Question: This bug has been busting me for the past 4 hours.
Also when I swap it round and get the User data first then Message data... the 'User.name' will show, but the 'Message.message' will not. So the data is definitely going in but the relationship between them seems to be broken.

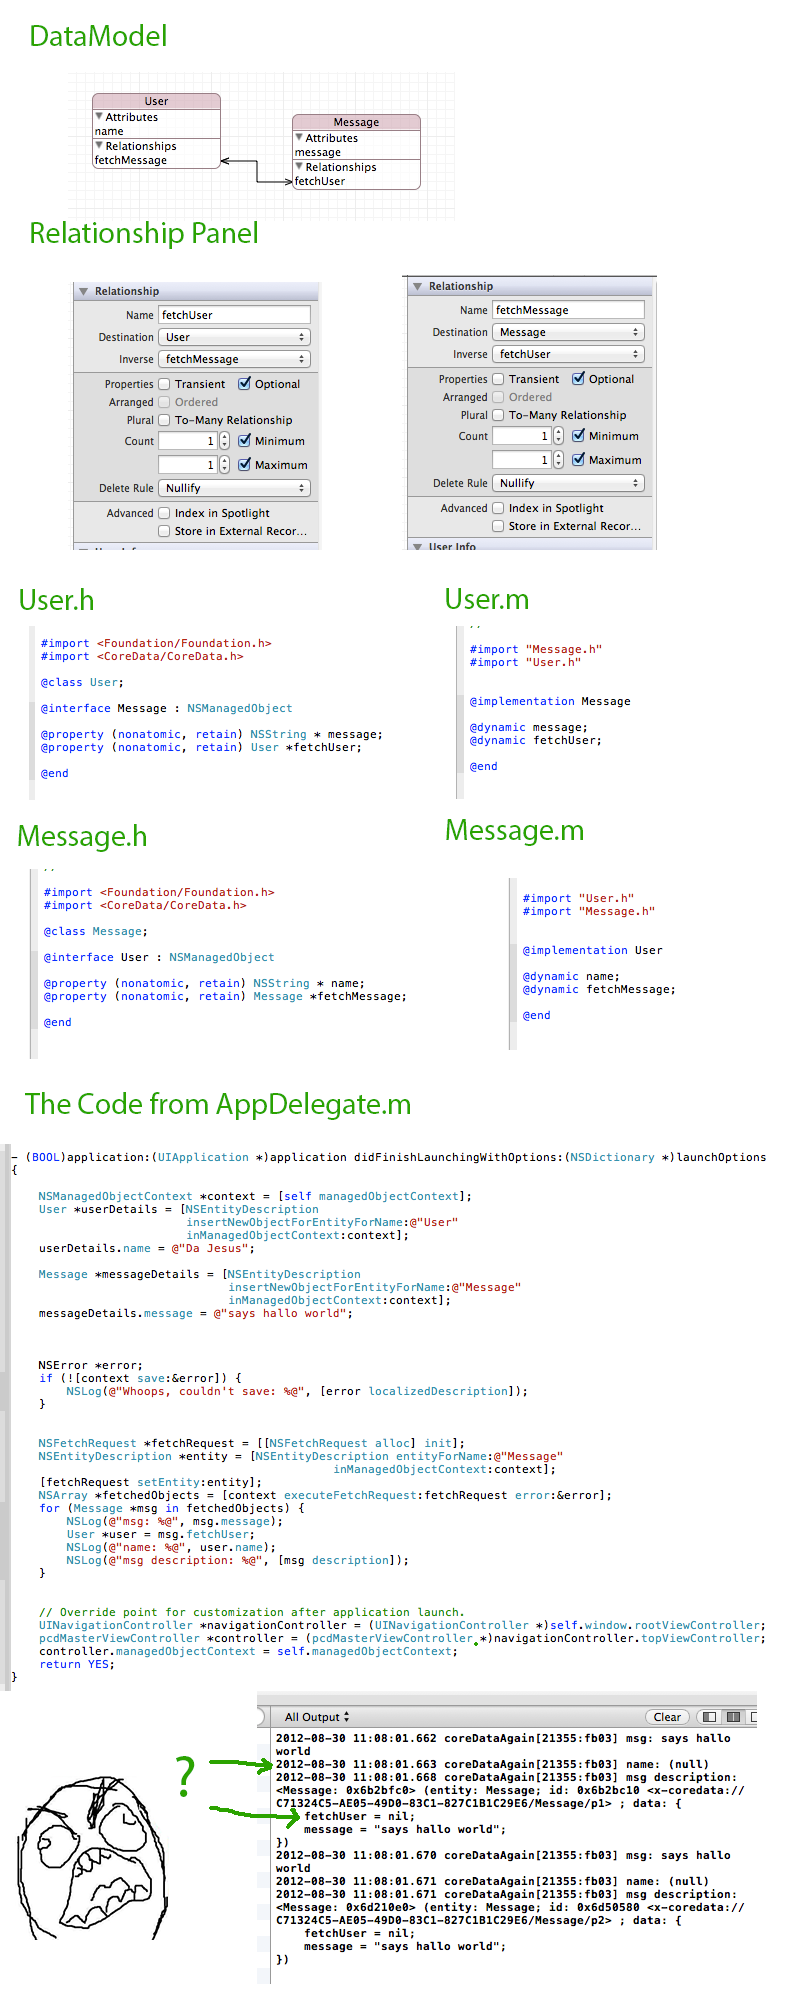
Answer: Firstly, +1 for the effort with the image you created to illustrate your problem.
The cause of your issue is that you never assigned the user to the message (or vice-versa).
Try
'''
message.fetchUser = user;
'''
or
'''
user.fetchMessage = message;
'''
Then save your context and perform the fetch request.